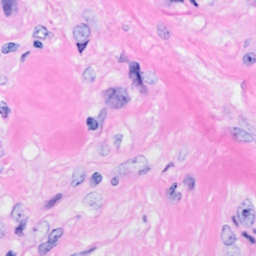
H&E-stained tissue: Breast